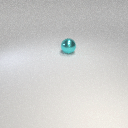
large cyan metal sphere